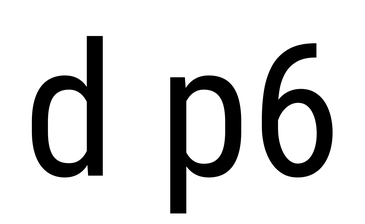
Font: Roboto_Condensed_Regular